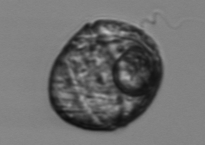
Label: Alexandrium_catenella